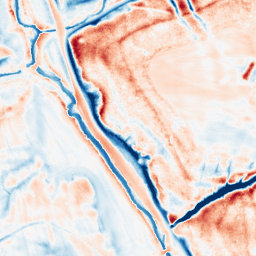
Category: classical
Decomposition family: uniform
Decomposition parameters: size: 20
Upsampling method: sinc_hamming
Upsampling parameters: scale: 4
kernel_size: 8
Upsampling scale: 4